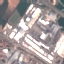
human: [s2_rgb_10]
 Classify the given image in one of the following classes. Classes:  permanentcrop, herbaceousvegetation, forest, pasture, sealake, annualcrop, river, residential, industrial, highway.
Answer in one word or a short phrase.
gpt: Industrial